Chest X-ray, AP view. Patient: 29 years old, sex M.
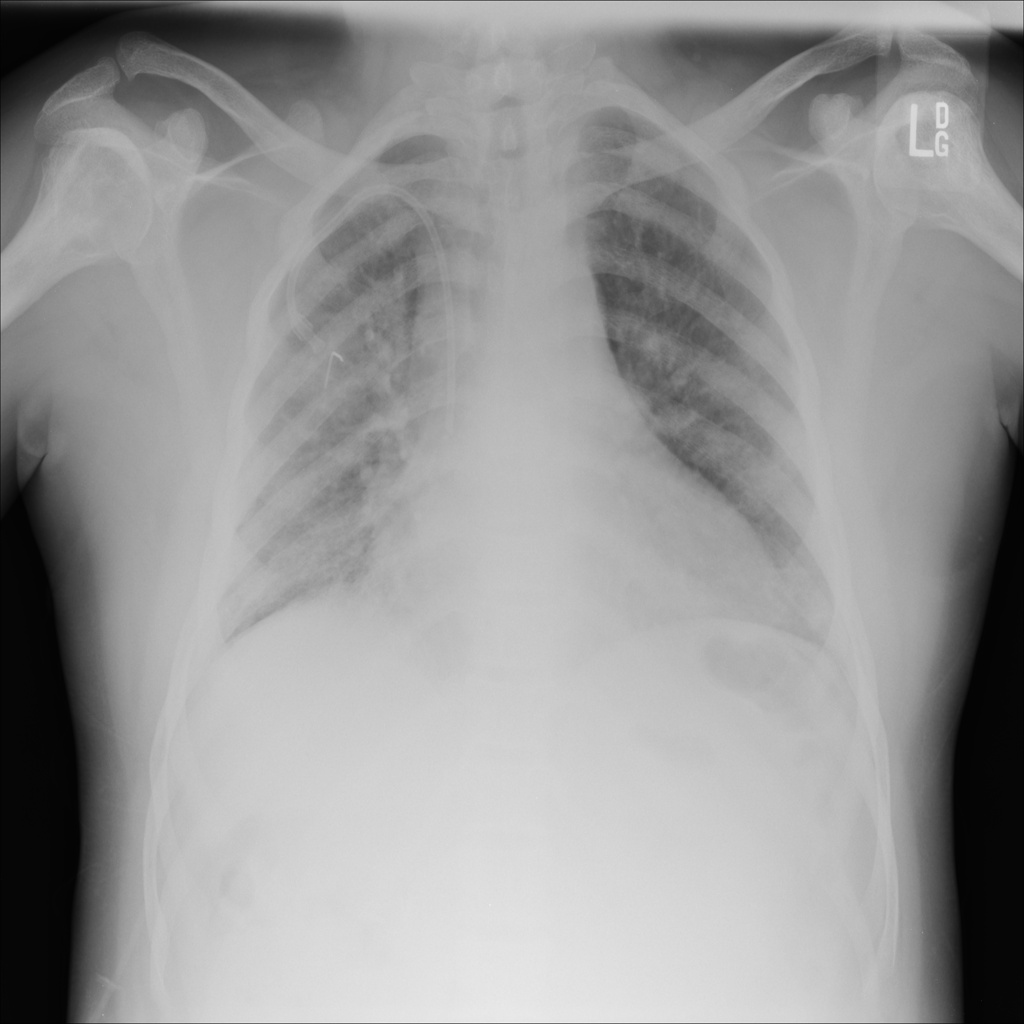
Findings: Pneumonia